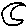
Label: moon